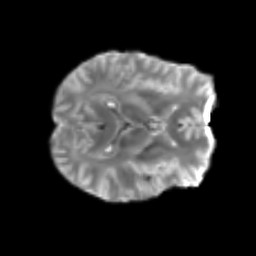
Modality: T2w
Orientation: axial
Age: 37
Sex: male
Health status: healthy
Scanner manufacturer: siemens
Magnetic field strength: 3 T
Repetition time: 3.6 s
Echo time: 0.0964 s